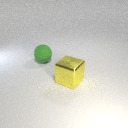
large green rubber sphere to the left of large yellow metal cube